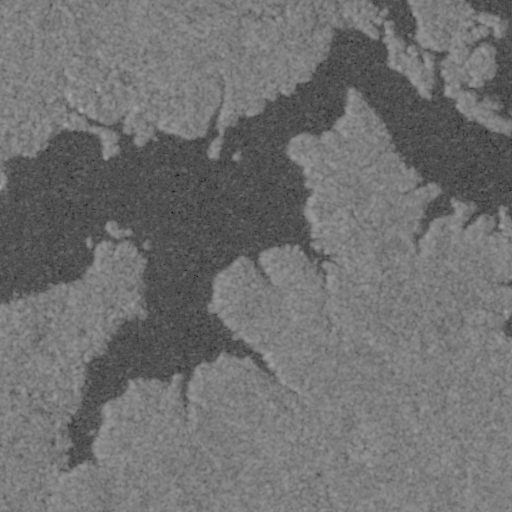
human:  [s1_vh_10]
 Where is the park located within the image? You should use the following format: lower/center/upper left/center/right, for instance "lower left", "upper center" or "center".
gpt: The park is located in the upper center of the image.
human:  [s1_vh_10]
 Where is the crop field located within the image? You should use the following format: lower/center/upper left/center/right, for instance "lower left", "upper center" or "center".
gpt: There is no crop field in the image.

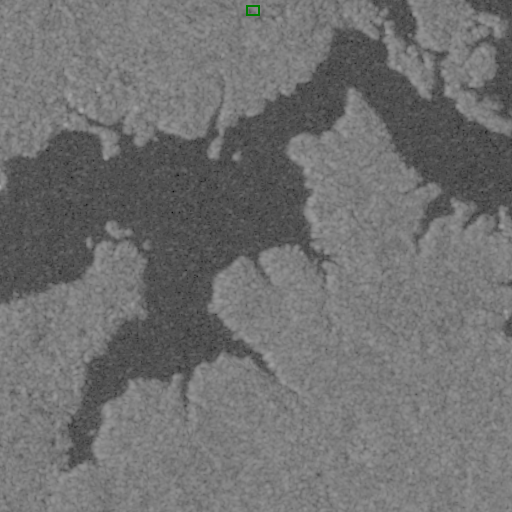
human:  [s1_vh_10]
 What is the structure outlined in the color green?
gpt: The structure outlined in green is a park.
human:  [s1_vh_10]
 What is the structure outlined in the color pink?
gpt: There is no pink outline.